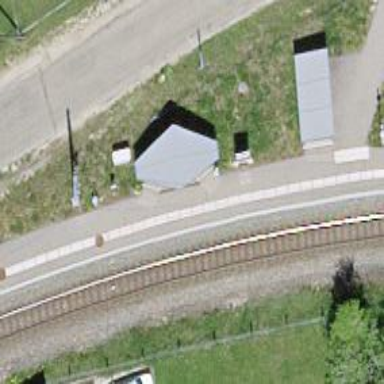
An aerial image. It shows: Railway halt.